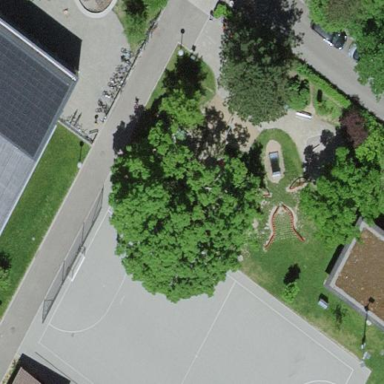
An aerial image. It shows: Playground on grassy land.